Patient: sex M, age 36
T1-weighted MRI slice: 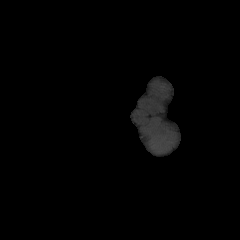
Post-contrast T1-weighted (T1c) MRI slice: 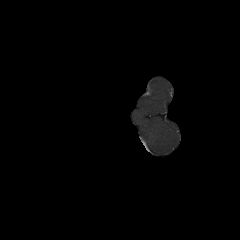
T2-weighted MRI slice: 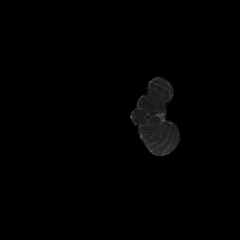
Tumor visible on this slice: no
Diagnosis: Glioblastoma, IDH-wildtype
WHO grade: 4